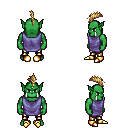
a pixel art fantasy rpg character, male body template, orc, green skin, chain tabard jacket, gold greaves, blonde mohawk hairstyle, gold boots, four views (front, back, left, right), 2x2 character sprite sheet, small pixel art, hard edges, no anti-aliasing